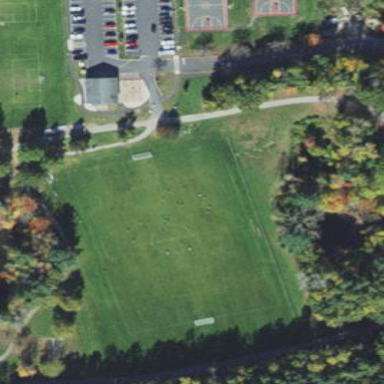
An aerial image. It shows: Grass pitch used for soccer.